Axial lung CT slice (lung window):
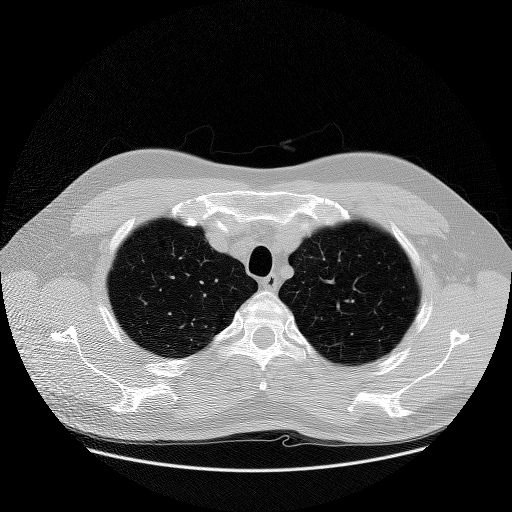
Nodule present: no